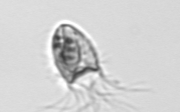
Label: Balanion